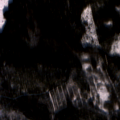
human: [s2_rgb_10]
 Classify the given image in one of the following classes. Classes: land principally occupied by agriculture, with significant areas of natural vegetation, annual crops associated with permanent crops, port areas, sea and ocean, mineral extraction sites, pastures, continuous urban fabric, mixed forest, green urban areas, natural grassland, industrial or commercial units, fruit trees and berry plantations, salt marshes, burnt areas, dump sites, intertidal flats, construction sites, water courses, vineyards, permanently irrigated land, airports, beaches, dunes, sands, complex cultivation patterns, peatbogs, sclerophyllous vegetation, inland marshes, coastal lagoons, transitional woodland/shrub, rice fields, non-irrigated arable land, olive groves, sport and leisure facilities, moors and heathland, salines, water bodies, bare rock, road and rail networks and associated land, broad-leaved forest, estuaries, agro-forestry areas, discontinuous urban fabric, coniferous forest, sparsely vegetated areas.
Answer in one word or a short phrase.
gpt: non-irrigated arable land, mixed forest